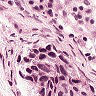
Metastatic tissue present: yes